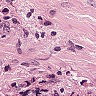
Metastatic tissue present: yes